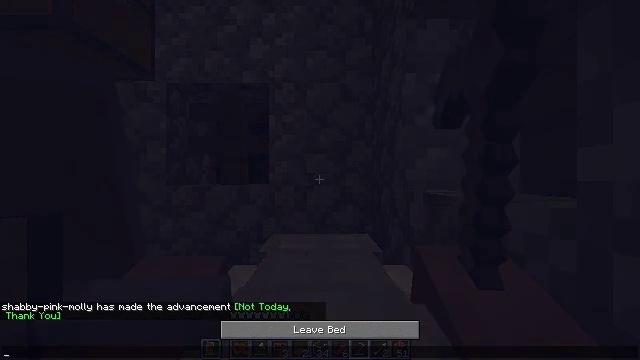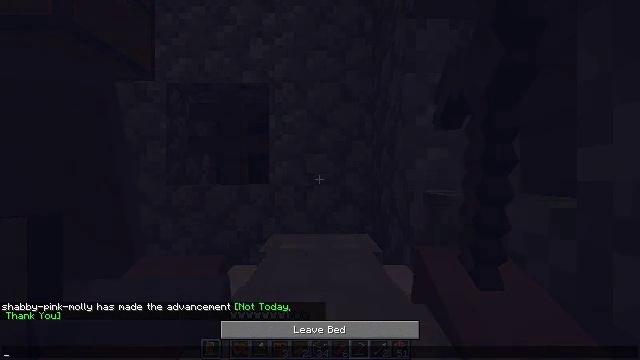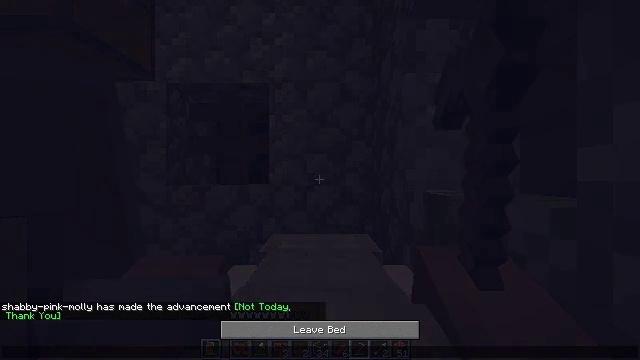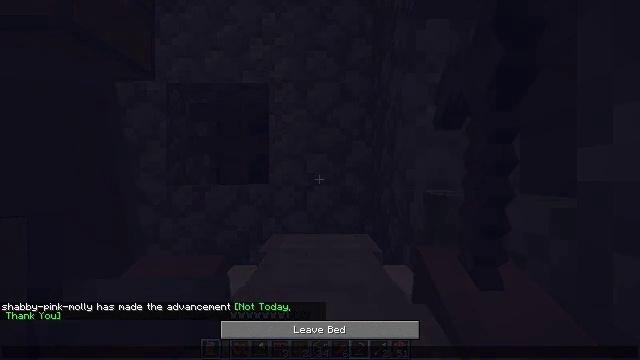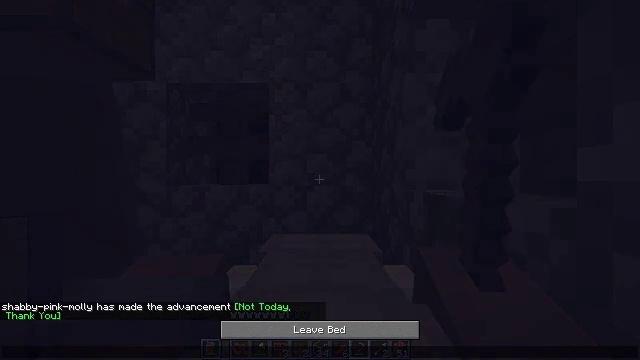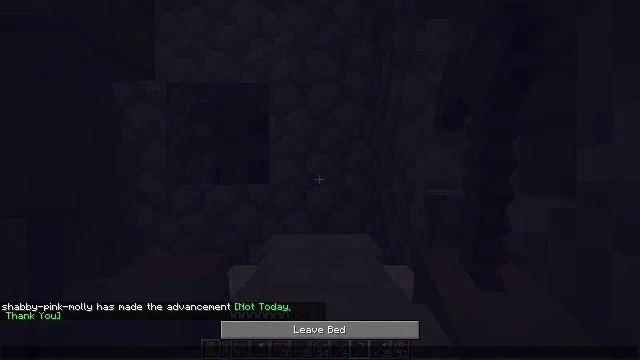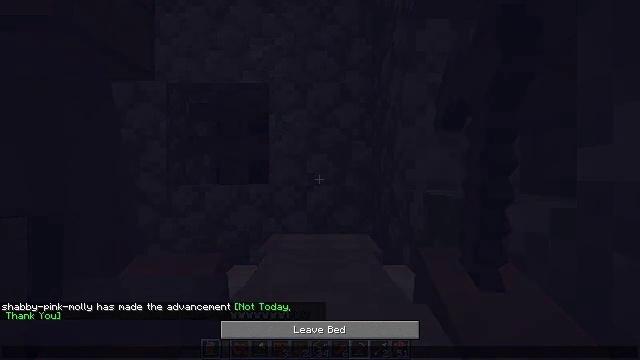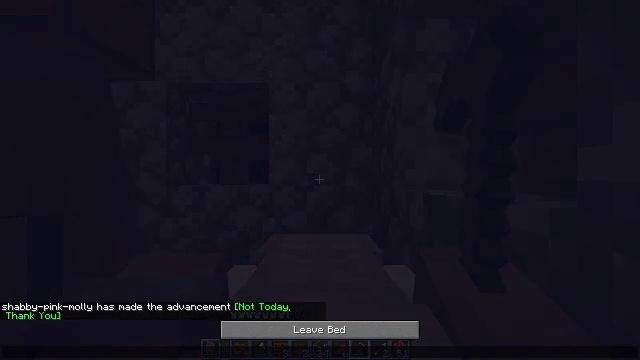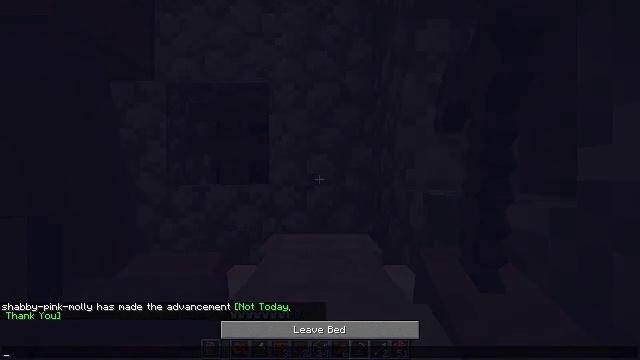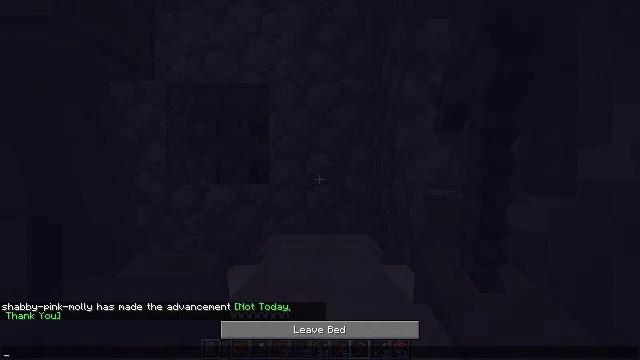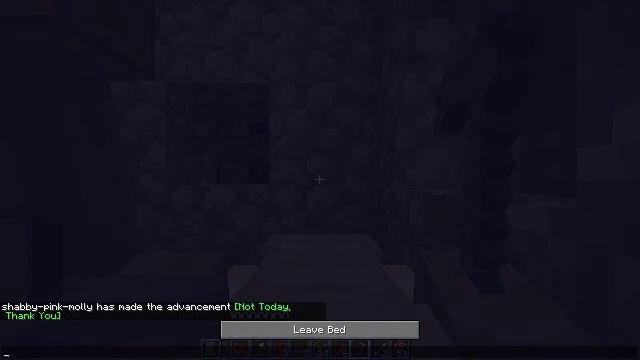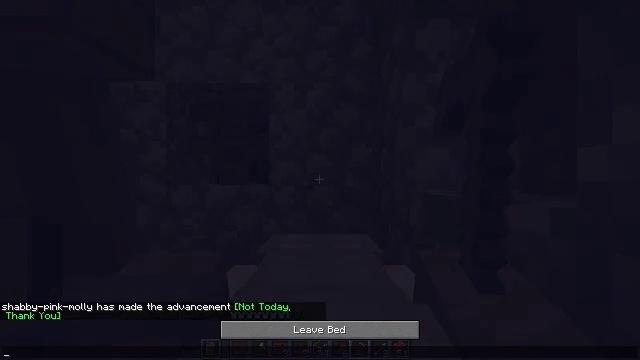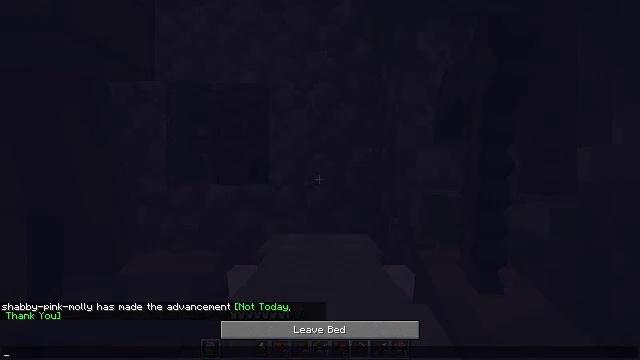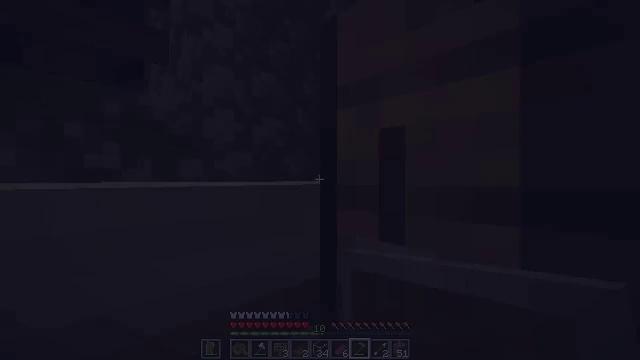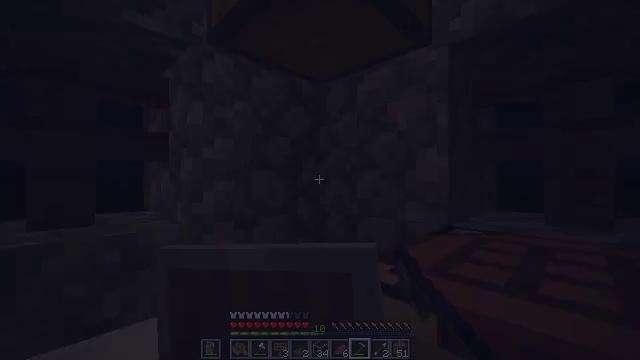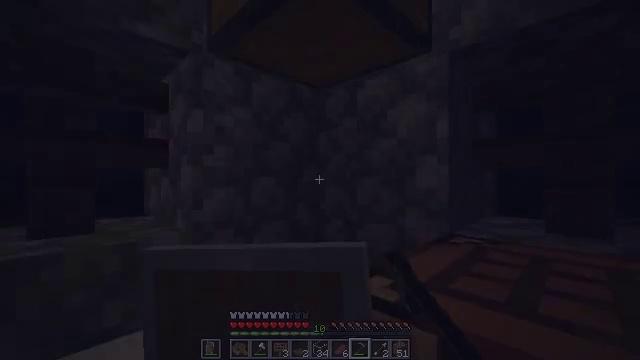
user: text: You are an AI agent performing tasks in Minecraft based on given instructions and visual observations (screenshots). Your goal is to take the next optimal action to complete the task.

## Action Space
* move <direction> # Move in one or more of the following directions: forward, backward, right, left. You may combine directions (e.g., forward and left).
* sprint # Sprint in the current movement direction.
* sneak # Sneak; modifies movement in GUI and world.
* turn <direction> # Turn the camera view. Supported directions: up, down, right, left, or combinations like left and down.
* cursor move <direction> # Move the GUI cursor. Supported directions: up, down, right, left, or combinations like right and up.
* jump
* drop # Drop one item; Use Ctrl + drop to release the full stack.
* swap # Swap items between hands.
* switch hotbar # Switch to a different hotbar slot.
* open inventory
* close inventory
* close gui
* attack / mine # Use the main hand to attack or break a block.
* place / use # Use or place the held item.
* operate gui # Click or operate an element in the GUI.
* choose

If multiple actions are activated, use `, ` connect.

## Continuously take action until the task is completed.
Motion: motion action
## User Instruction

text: Attack the ground to gather dirt.
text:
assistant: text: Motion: no_op
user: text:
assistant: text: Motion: no_op
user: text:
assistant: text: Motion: no_op
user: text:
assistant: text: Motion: no_op
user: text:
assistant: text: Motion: no_op
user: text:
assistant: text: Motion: no_op
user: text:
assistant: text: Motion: no_op
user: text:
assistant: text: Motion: no_op
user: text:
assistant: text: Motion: no_op
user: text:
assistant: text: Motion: no_op
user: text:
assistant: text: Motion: no_op
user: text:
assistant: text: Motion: no_op
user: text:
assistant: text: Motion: no_op
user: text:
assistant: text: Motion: close gui
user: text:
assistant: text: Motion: no_op
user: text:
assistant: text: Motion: no_op
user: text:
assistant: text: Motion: no_op
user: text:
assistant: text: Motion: no_op
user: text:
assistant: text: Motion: no_op
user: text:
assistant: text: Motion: no_op
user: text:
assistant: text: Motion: no_op
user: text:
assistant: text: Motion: no_op
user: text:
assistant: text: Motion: no_op
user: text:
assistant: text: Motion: no_op
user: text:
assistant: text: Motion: no_op
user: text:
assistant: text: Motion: no_op
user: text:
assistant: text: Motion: no_op
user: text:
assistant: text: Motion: no_op
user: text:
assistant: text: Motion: no_op
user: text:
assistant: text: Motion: no_op